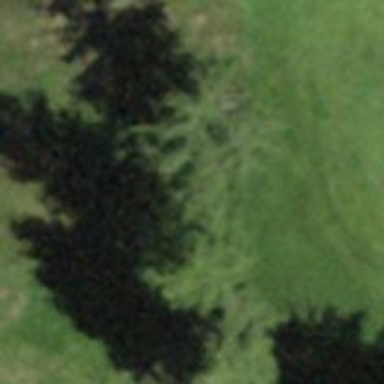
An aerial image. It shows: Needle-leaved tree in nature.